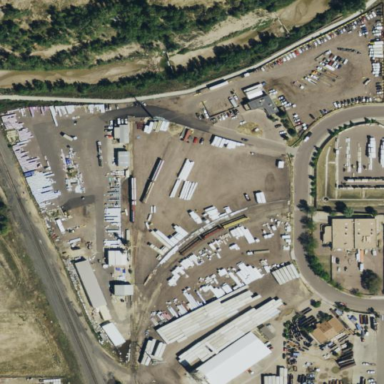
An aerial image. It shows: Industrial area.